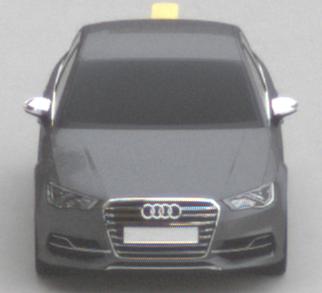
Make: Audi
Model: S3
Detailed model: 8V
Model produced from: 2013
Model produced until: 2020
Doors: 4
Color: gray
Road condition: dry road
Daytime: morning or afternoon
Contrast: low contrast